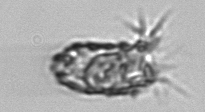
Label: Tintinnopsis